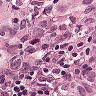
Metastatic tissue present: yes